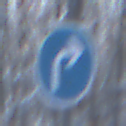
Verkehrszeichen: VorgeschriebeneFahrtrichtungRechts
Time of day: MorningAfternoon
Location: Outdoor (Nature)
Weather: Clear
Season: Winter
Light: Natural